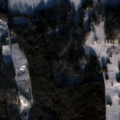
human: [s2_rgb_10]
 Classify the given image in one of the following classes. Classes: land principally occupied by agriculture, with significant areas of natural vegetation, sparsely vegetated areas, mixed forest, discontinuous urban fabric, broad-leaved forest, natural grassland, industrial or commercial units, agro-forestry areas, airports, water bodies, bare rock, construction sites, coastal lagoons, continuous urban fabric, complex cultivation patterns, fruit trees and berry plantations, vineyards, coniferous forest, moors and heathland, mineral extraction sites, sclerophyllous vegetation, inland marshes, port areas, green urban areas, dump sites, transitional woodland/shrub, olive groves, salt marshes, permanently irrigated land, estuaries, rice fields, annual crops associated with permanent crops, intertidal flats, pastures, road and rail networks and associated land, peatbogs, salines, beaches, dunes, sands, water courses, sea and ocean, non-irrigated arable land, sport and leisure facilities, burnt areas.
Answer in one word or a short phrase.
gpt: discontinuous urban fabric, mineral extraction sites, non-irrigated arable land, land principally occupied by agriculture, with significant areas of natural vegetation, coniferous forest